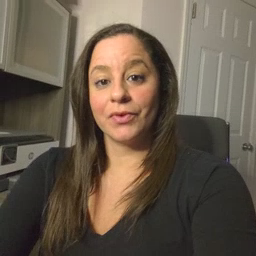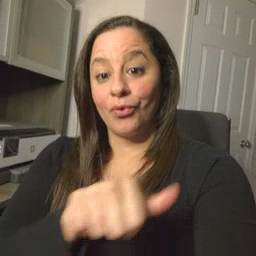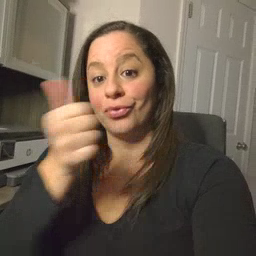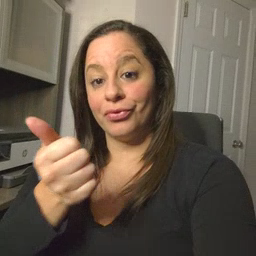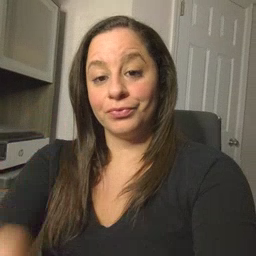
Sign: another